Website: home-depot
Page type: delivery-shipping
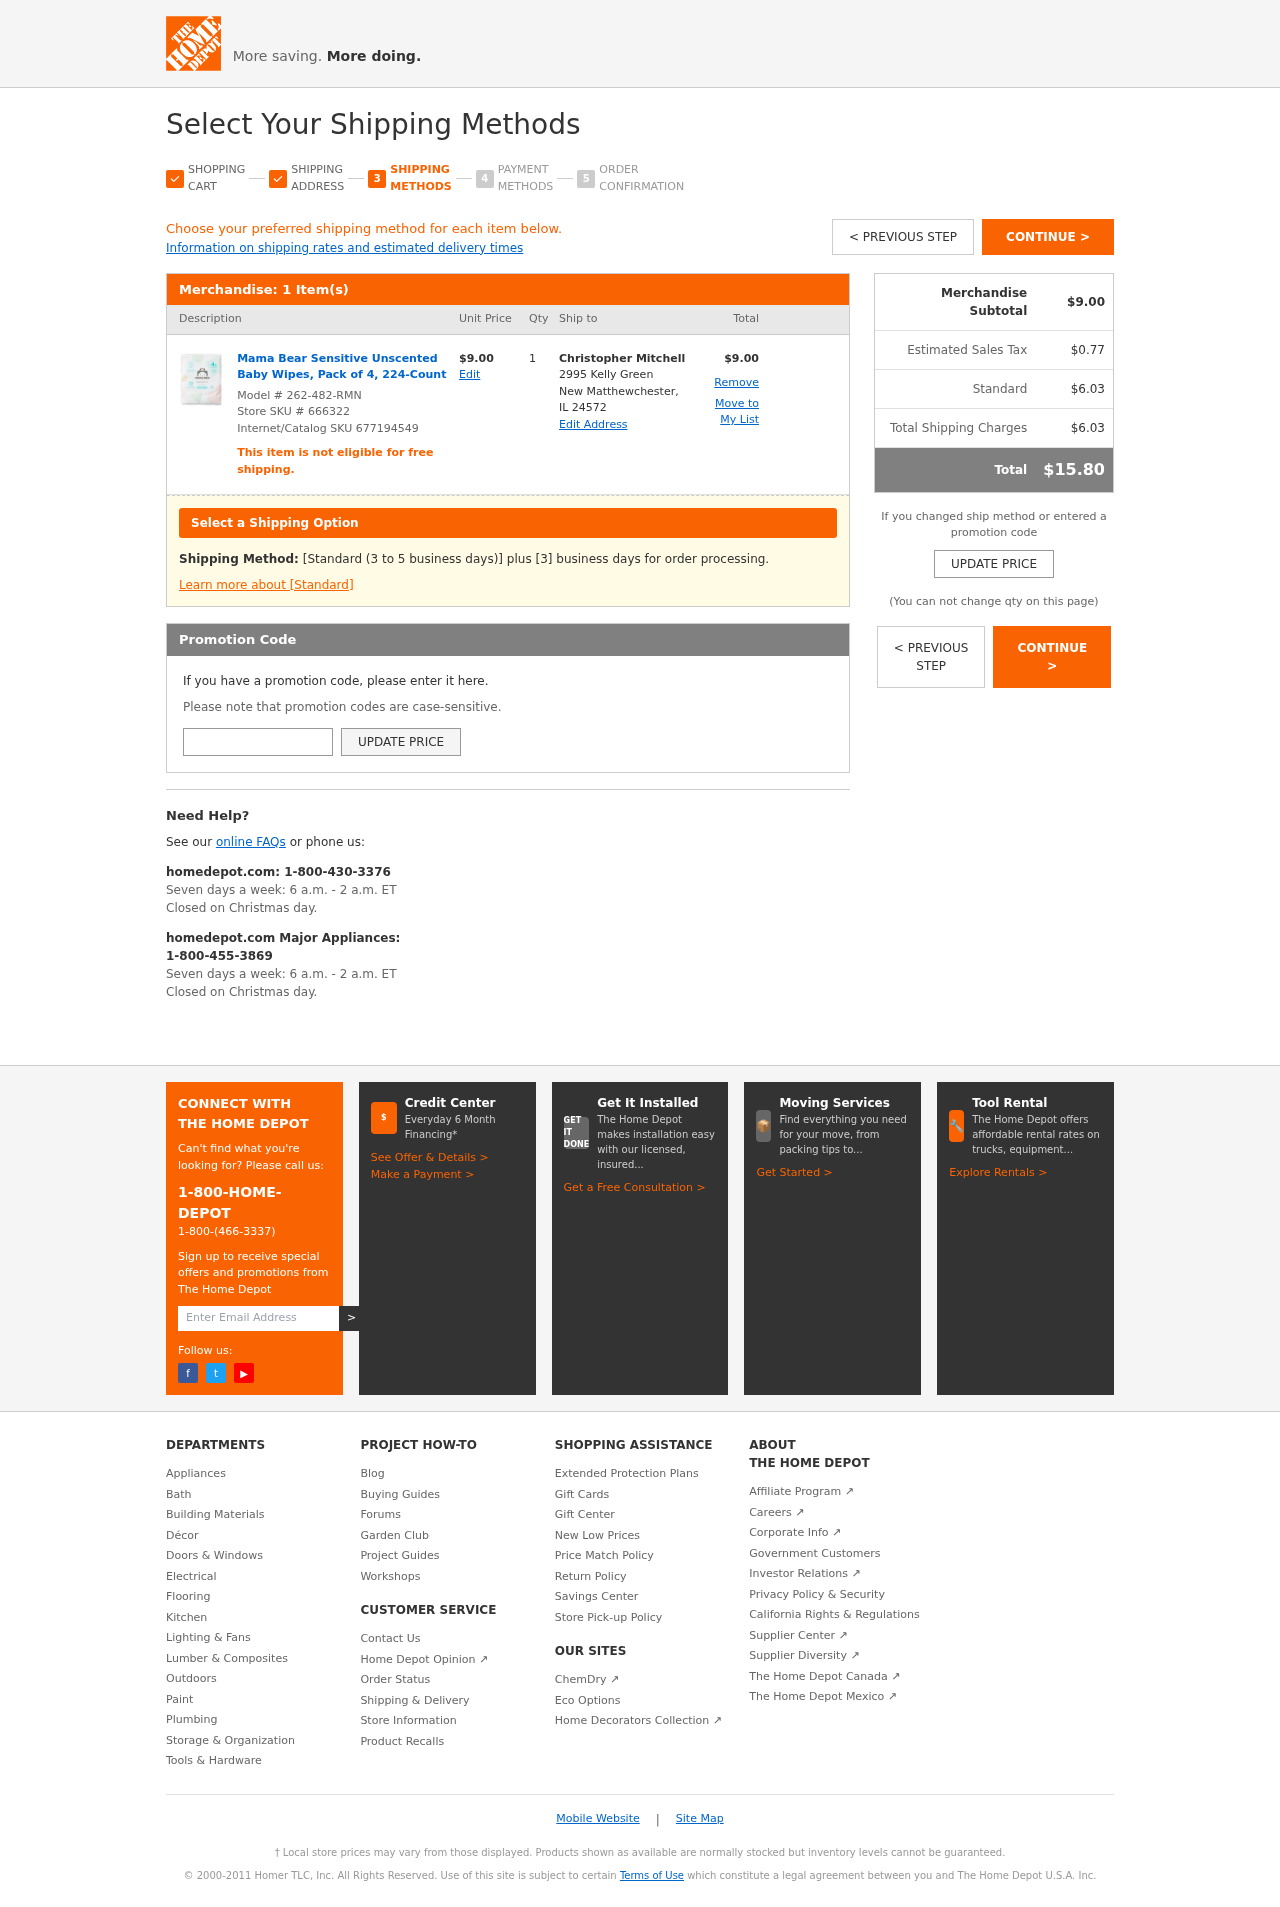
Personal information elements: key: PII_CITY_STATE_ZIP
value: New Matthewchester, IL 24572
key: PII_FULLNAME
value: Christopher Mitchell
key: PII_PROMO_CODE
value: MUXSAVE
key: PII_STREET
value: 2995 Kelly Green
Product elements: key: PRODUCT1_NAME
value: Mama Bear Sensitive Unscented Baby Wipes, Pack of 4, 224-Count
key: PRODUCT1_PRICE
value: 9
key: PRODUCT1_QUANTITY
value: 1
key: PRODUCT_MODEL_NUMBER
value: Model # 262-482-RMN
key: PRODUCT1_LINE_TOTAL
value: $9.00
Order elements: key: ORDER_NUM_ITEMS
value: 1 Item(s)
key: ORDER_SUBTOTAL
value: $9.00
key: ORDER_TAX
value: $0.77
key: ORDER_SHIPPING_COST
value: $6.03
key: ORDER_SHIPPING_TOTAL
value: $6.03
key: ORDER_TOTAL
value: $15.80
Other elements: key: STORE_SKU
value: Store SKU # 666322
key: INTERNET_SKU
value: Internet/Catalog SKU 677194549